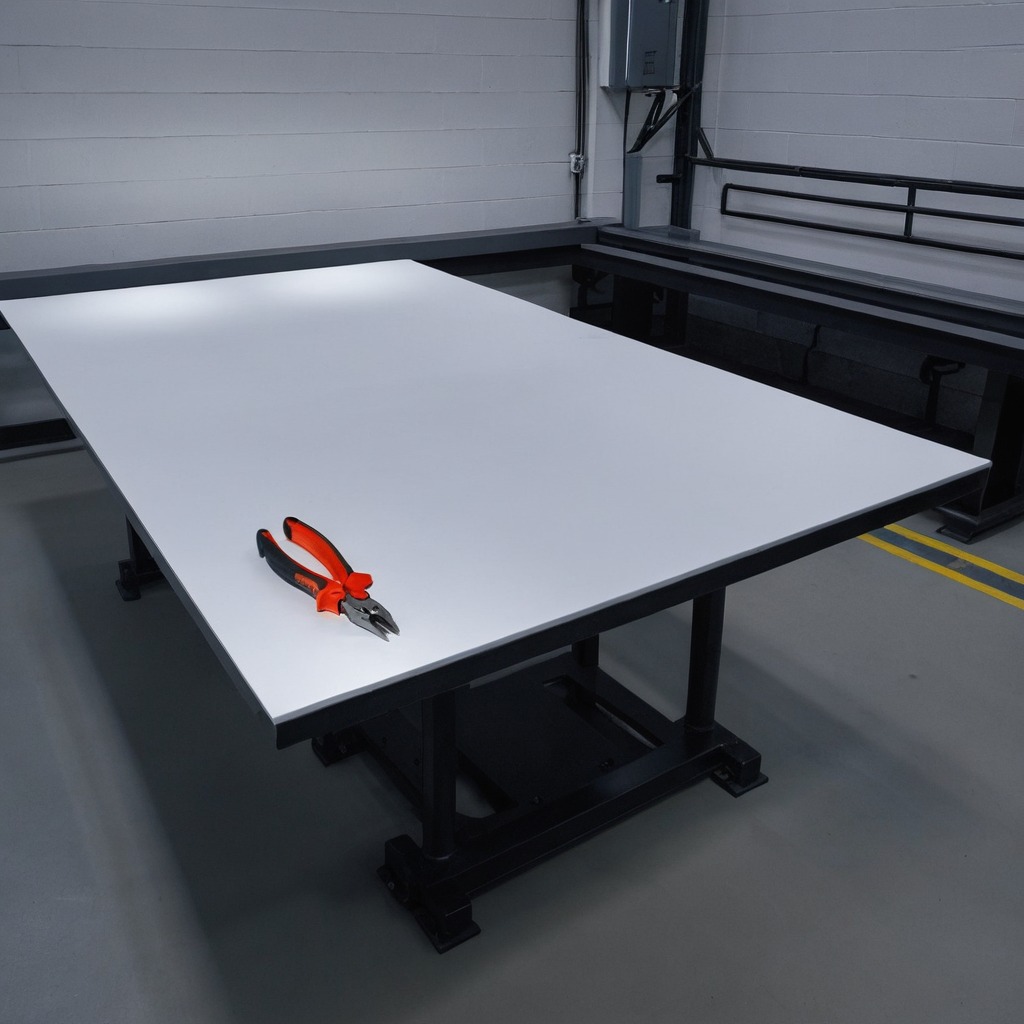
A plier is lying on the clean empty table in the basement in the evening.